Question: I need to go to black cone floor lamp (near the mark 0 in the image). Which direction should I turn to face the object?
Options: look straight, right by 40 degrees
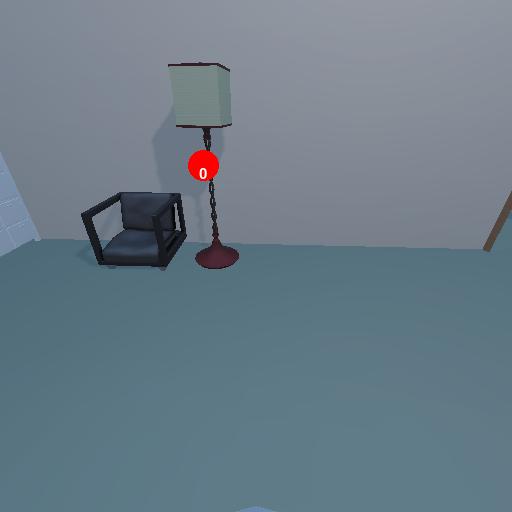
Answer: look straight